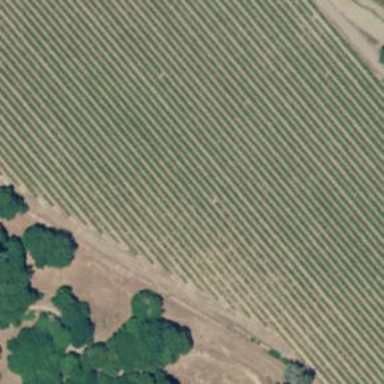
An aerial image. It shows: Vineyard with grape crops.